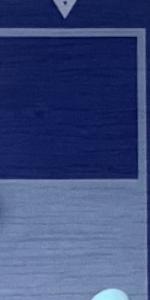
Label: Empty